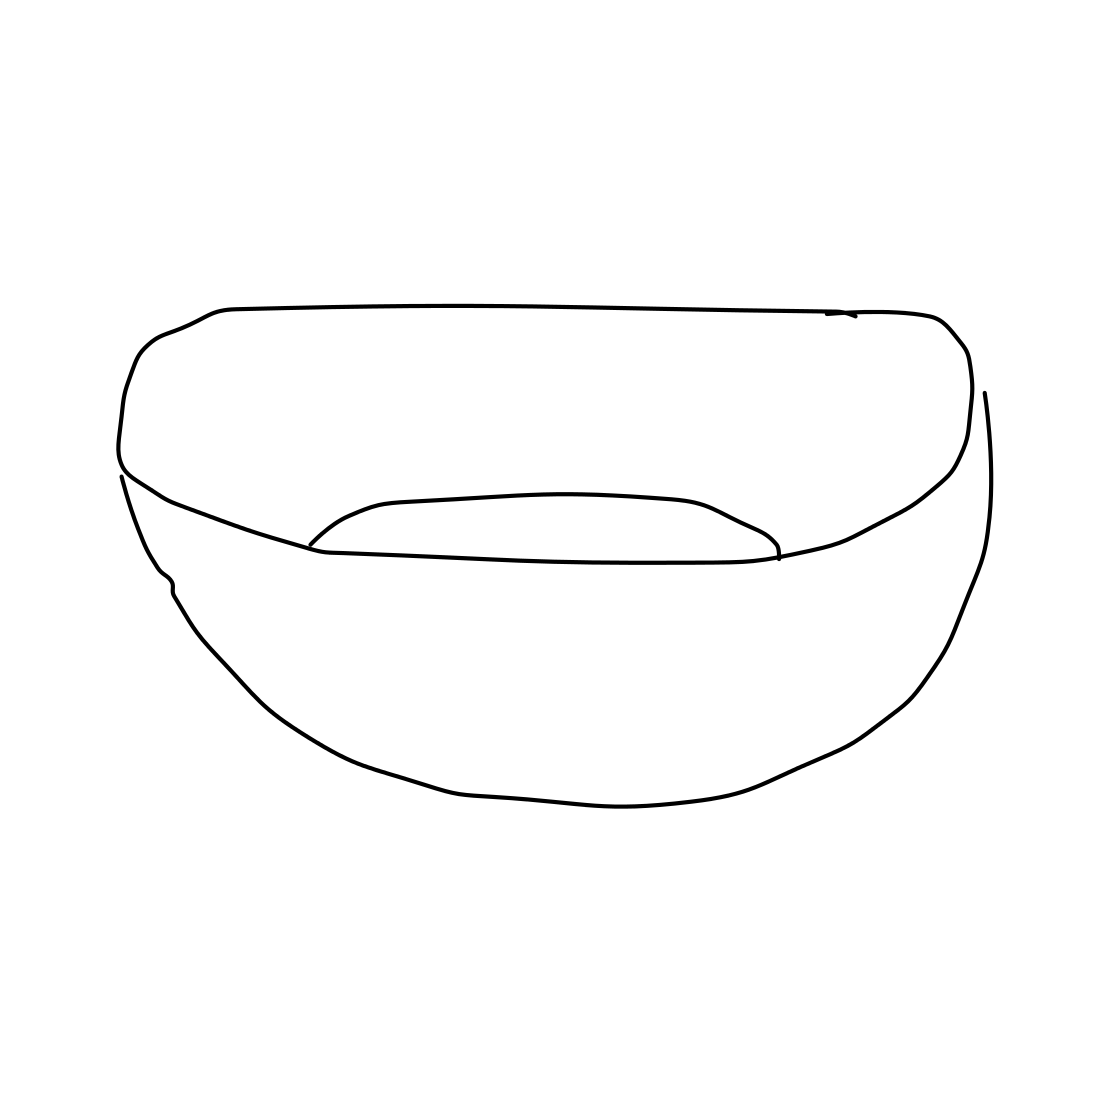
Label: bowl